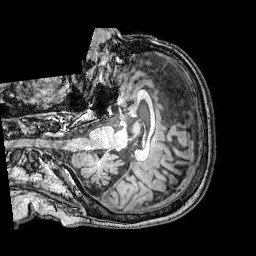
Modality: T1w
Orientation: axial
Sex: male
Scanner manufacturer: philips
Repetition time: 0.008209 s
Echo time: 0.00378 s